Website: crate-barrel
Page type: billing-address
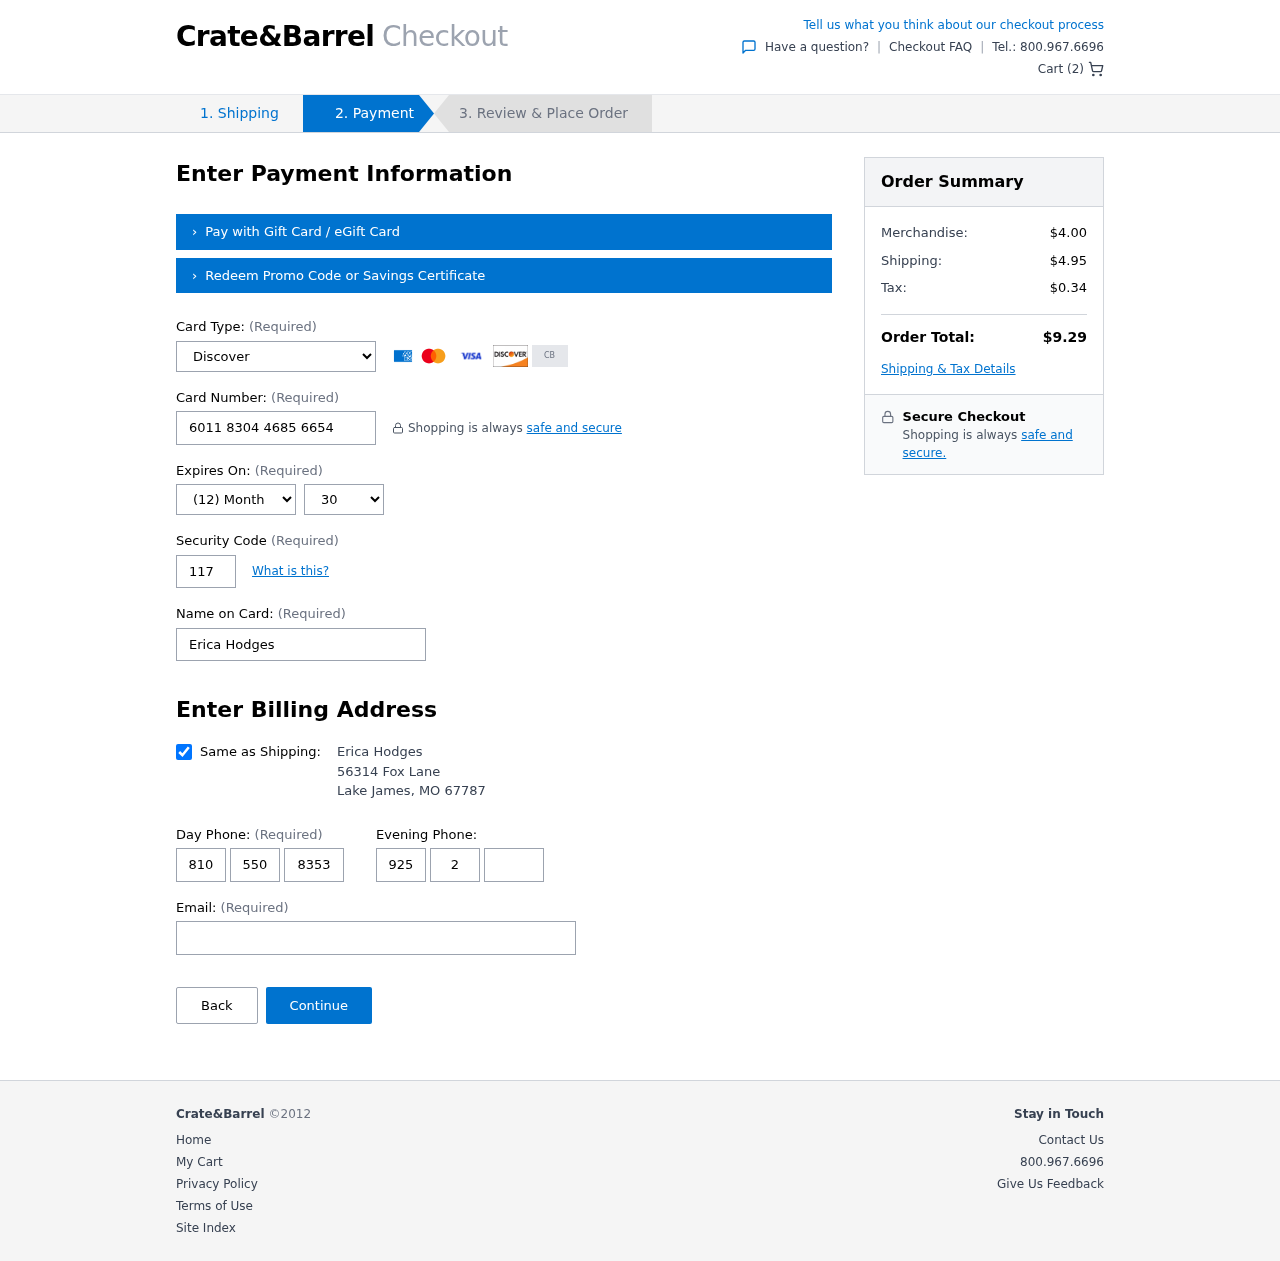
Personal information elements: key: PII_CARD_CVV
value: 117
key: PII_CARD_EXPIRY_MONTH
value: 12
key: PII_CARD_EXPIRY_YEAR
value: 30
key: PII_CARD_NUMBER
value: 6011 8304 4685 6654
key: PII_CARD_TYPE
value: Discover
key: PII_CITY
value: Lake James
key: PII_EMAIL
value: ericahodges@yahoo.com
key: PII_FULLNAME
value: Erica Hodges
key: PII_PHONE_ALT_AREA
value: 925
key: PII_PHONE_ALT_PREFIX
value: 262
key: PII_PHONE_ALT_SUFFIX
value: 6660
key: PII_PHONE_AREA
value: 810
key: PII_PHONE_PREFIX
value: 550
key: PII_PHONE_SUFFIX
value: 8353
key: PII_POSTCODE
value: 67787
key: PII_STATE_ABBR
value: MO
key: PII_STREET
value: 56314 Fox Lane
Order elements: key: ORDER_NUM_ITEMS
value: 2
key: ORDER_SUBTOTAL
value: $4.00
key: ORDER_SHIPPING_COST
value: $4.95
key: ORDER_TAX
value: $0.34
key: ORDER_TOTAL
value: $9.29